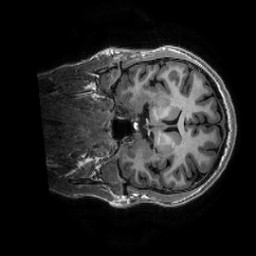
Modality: T1w
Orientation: coronal
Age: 26
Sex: male
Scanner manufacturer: ge
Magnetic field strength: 3 T
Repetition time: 0.0073 s
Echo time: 0.003 s